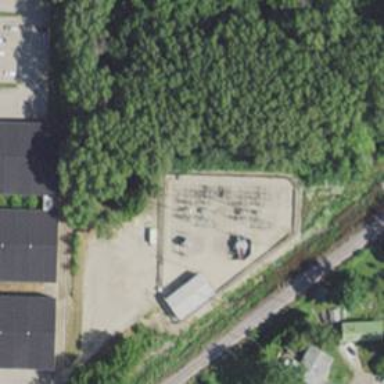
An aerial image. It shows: Power substation.